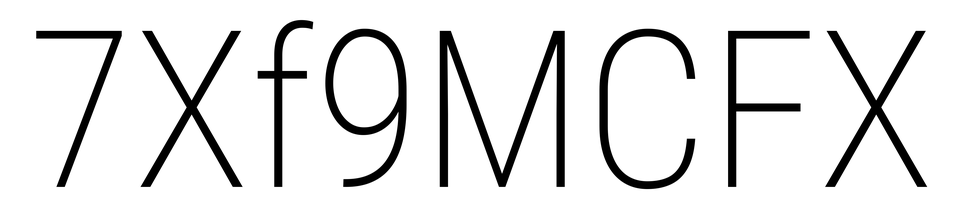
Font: Roboto_Condensed_ExtraLight